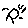
Label: sun